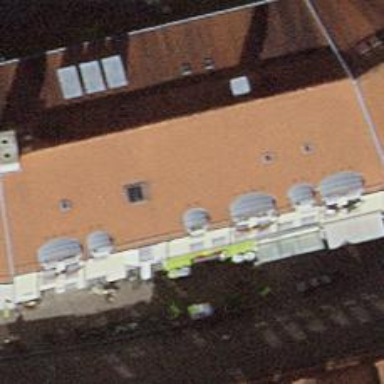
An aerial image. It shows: Supermarket.